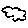
Label: cloud